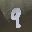
Label: 9